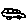
Label: car